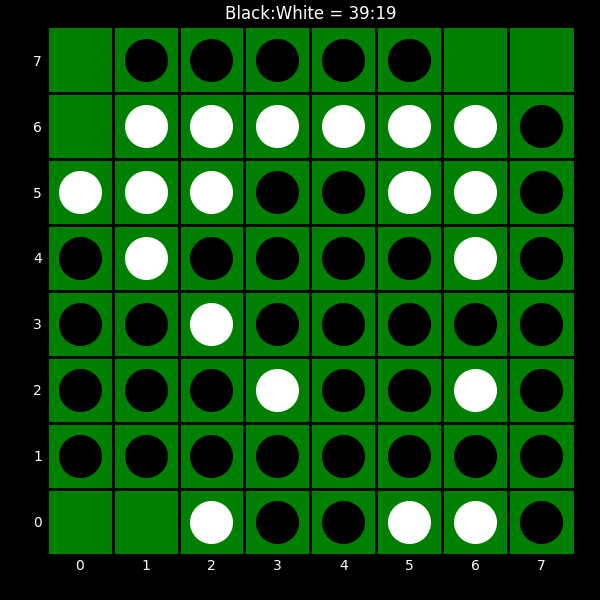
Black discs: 39
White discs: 19